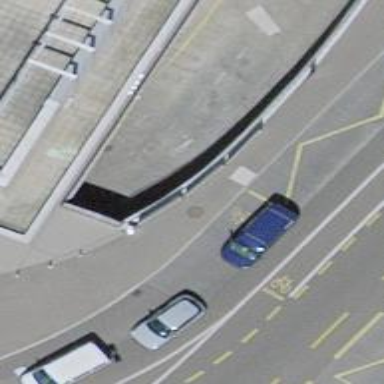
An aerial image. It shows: Bus stop with platform for public transport.